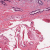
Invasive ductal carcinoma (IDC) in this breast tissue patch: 1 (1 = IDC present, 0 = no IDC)